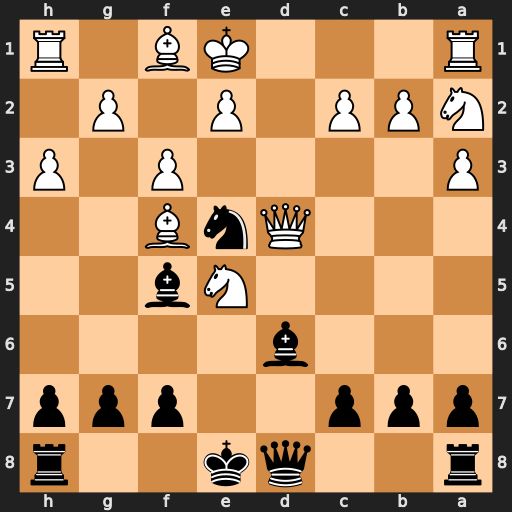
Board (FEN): r2qk2r/ppp2ppp/3b4/4Nb2/3QnB2/P4P1P/NPP1P1P1/R3KB1R
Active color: b
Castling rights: KQkq
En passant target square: -
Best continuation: Qh4+ g3 Nxg3 O-O-O Nxh1